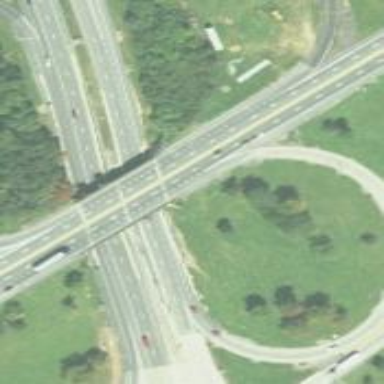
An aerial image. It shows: Motorway junction.